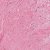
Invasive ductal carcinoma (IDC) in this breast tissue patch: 0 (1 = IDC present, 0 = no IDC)